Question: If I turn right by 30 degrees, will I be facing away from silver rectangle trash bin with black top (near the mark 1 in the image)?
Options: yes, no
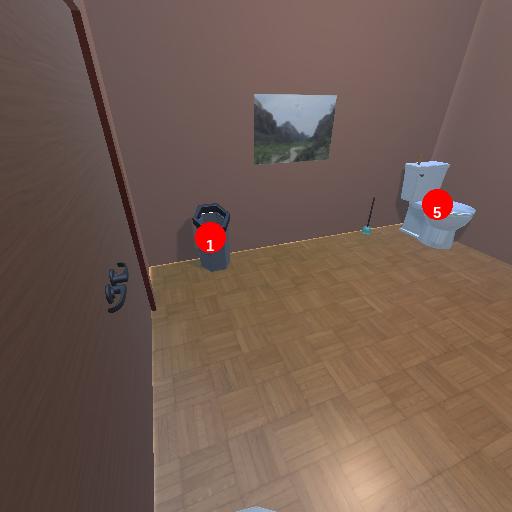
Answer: yes